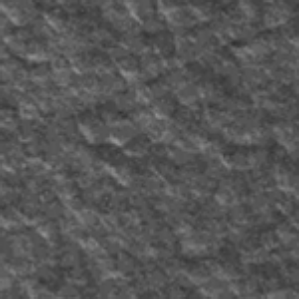
Label: frost